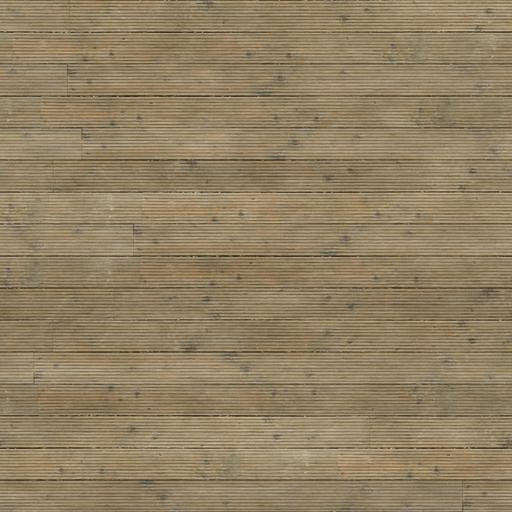
Tags: planks terrace wood